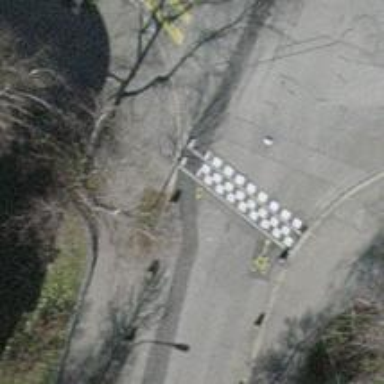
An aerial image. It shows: Table-style traffic calming feature.